Question: I'm trying to get my EntityArray to stop moving once it hit's the screen width and height if anyone can help me it be great and then resets it's position to the centre it's for my university project
'''
private function keyDownHandler(evt:KeyboardEvent)
{
// Detect 'A' key for UP movement
if(evt.keyCode == 65)
{
trace("A")
//Move player left (using key 'A')
EntityArray[0].x = (EntityArray[0].x)-10;
}
//creating the Frog
var newfrog = new frog();
newfrog.x = 320;
newfrog.y = 220;
EntityArray.push(newfrog);
}
'''

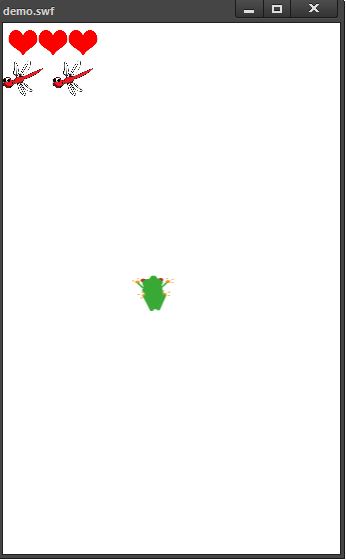
Answer: You can put some pretty simple guard code in your 'keyDownHandler':
'''
//Add the if statement after this line in your current function:
EntityArray[0].x = (EntityArray[0].x)-10;
//Guard code
if (EntityArray[0].x <= 0) {
EntityArray[0].x = 320;
} else if (EntityArray[0].x > Stage.width - EntityArray[0].width) {
//Note: You need to subtract the frog's width from the stage to avoid having the frog be mostly off the screen before resetting the position.
EntityArray[0].x = 320;
}
'''